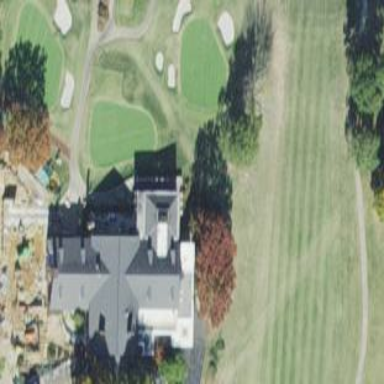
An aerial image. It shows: Clubhouse building at golf course.